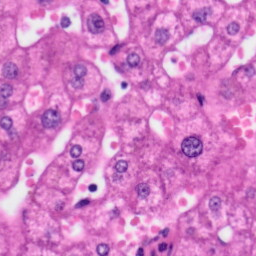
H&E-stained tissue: Liver